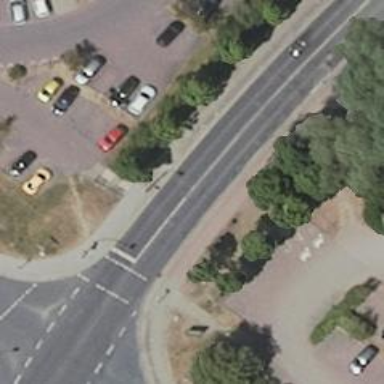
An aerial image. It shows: Public transport stop position.